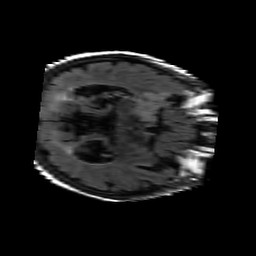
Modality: FLAIR
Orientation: axial
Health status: ill
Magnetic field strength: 3 T